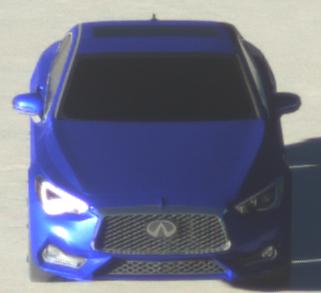
Make: Infiniti
Model: Q60 2.0t
Detailed model: Q60 (V37)
Model produced from: 2016/10
Model produced until: 2018/08
Doors: 2
Color: blue
Road condition: wet road
Daytime: sunrise or sunset
Contrast: high contrast